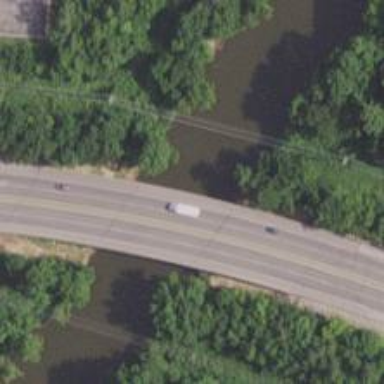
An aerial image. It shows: Expressway bridge with asphalt surface at the trunk highway level.